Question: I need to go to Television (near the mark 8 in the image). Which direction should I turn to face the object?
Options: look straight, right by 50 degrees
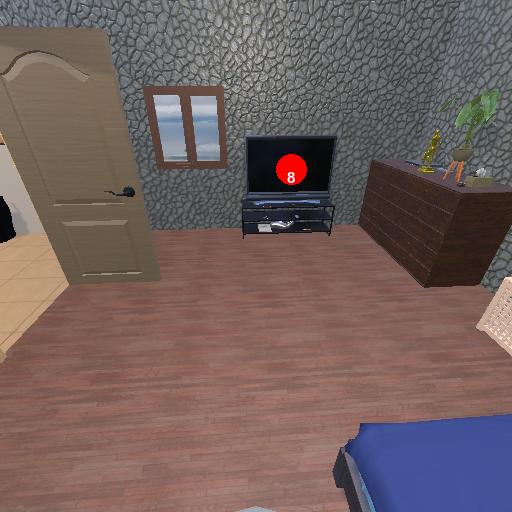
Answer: look straight